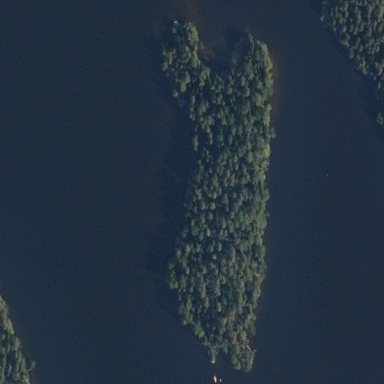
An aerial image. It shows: Islet covered with woodland.